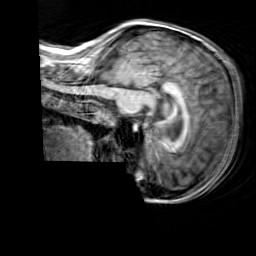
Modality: T1w
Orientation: sagittal
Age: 29
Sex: female
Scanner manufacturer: siemens
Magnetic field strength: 3 T
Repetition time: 2.3 s
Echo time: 0.00303 s